Question: I've the following situation:

I wish the "methodB" was executed 10 times paralleling. But it only happening when the "methodB" is called from another bean.
Why the annotation "@Asynchronous" does not work when the method is called from another method in the same class?
Thanks.
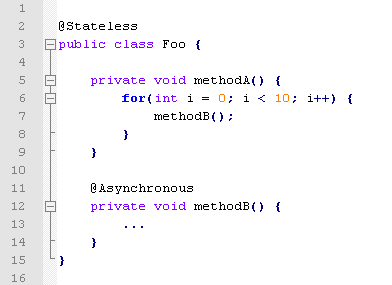
Answer: It only works for methods call via a client proxy, for example a '@Local' or '@Remote' interface. This is described in the EJB 3.1 specs (section 4.5 - 4.5.1):
> A session bean can expose methods with asynchronous invocation semantics...The @Asynchronous annotation is used to designate which business methods are asynchronous....Asynchronous method invocation semantics only apply to the no-interface, Local business, and Remote business .